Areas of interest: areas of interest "Sport and cultural"
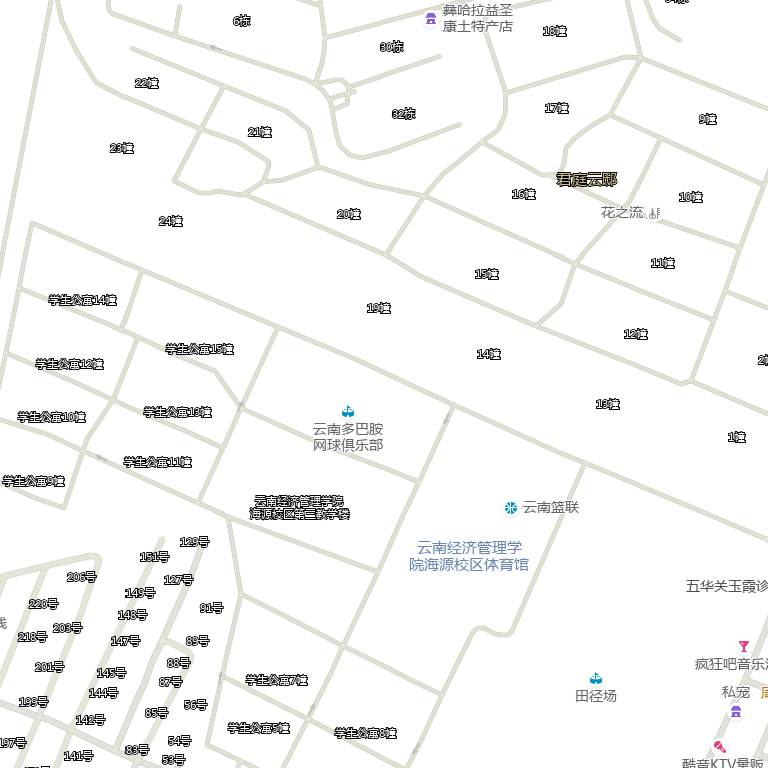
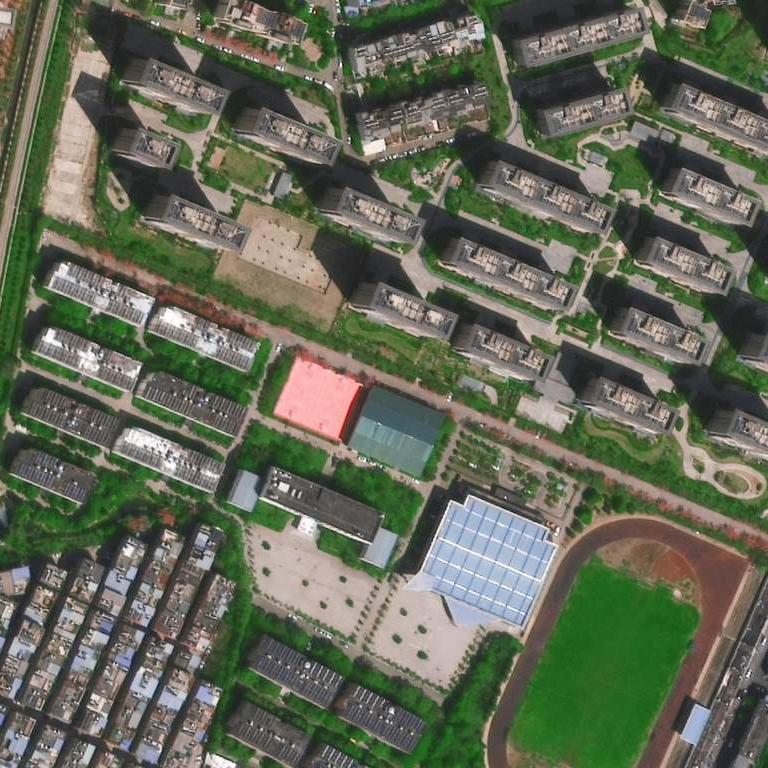